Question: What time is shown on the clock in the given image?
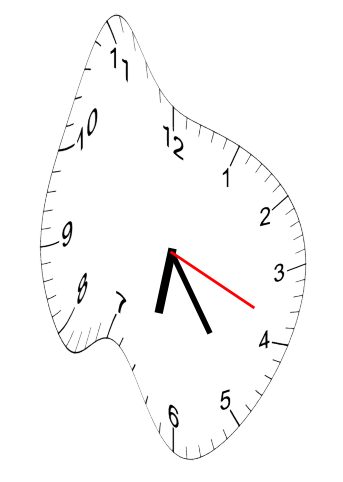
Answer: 06:24:19